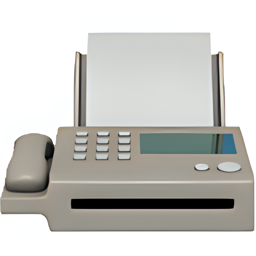
Name: fax machine
Emoji: 📠
Group: Objects
Sub-group: phone